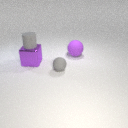
small gray rubber sphere in front of large purple metal cube